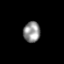
Tissue: prostate
Cell type: T cells
Senescence score: 0.3087
Nuclear area (px): 339
Mean DAPI intensity: 146.333